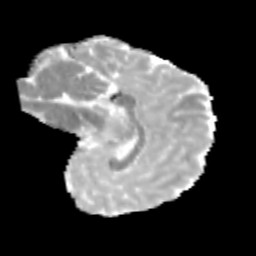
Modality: MD
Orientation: sagittal
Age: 13
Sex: male
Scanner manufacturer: siemens
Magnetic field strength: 3 T
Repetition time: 3.8 s
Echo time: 0.07 s